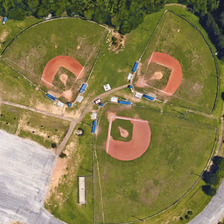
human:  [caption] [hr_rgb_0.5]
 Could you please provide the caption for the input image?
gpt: three baseball fields are near many green trees .

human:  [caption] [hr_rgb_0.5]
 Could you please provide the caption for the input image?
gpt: three baseball fields are near many green trees .

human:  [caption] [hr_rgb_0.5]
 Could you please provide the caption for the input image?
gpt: three baseball fields are near many green trees .

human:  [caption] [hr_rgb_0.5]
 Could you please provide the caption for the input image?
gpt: three baseball fields are near many green trees .

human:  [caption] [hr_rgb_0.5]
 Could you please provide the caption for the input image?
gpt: three baseball fields are near many green trees .